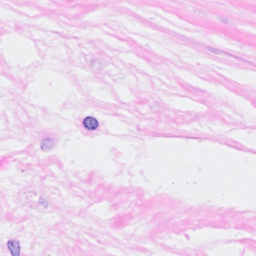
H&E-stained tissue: Breast